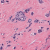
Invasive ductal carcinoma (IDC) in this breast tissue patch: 1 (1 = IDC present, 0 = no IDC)